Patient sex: M
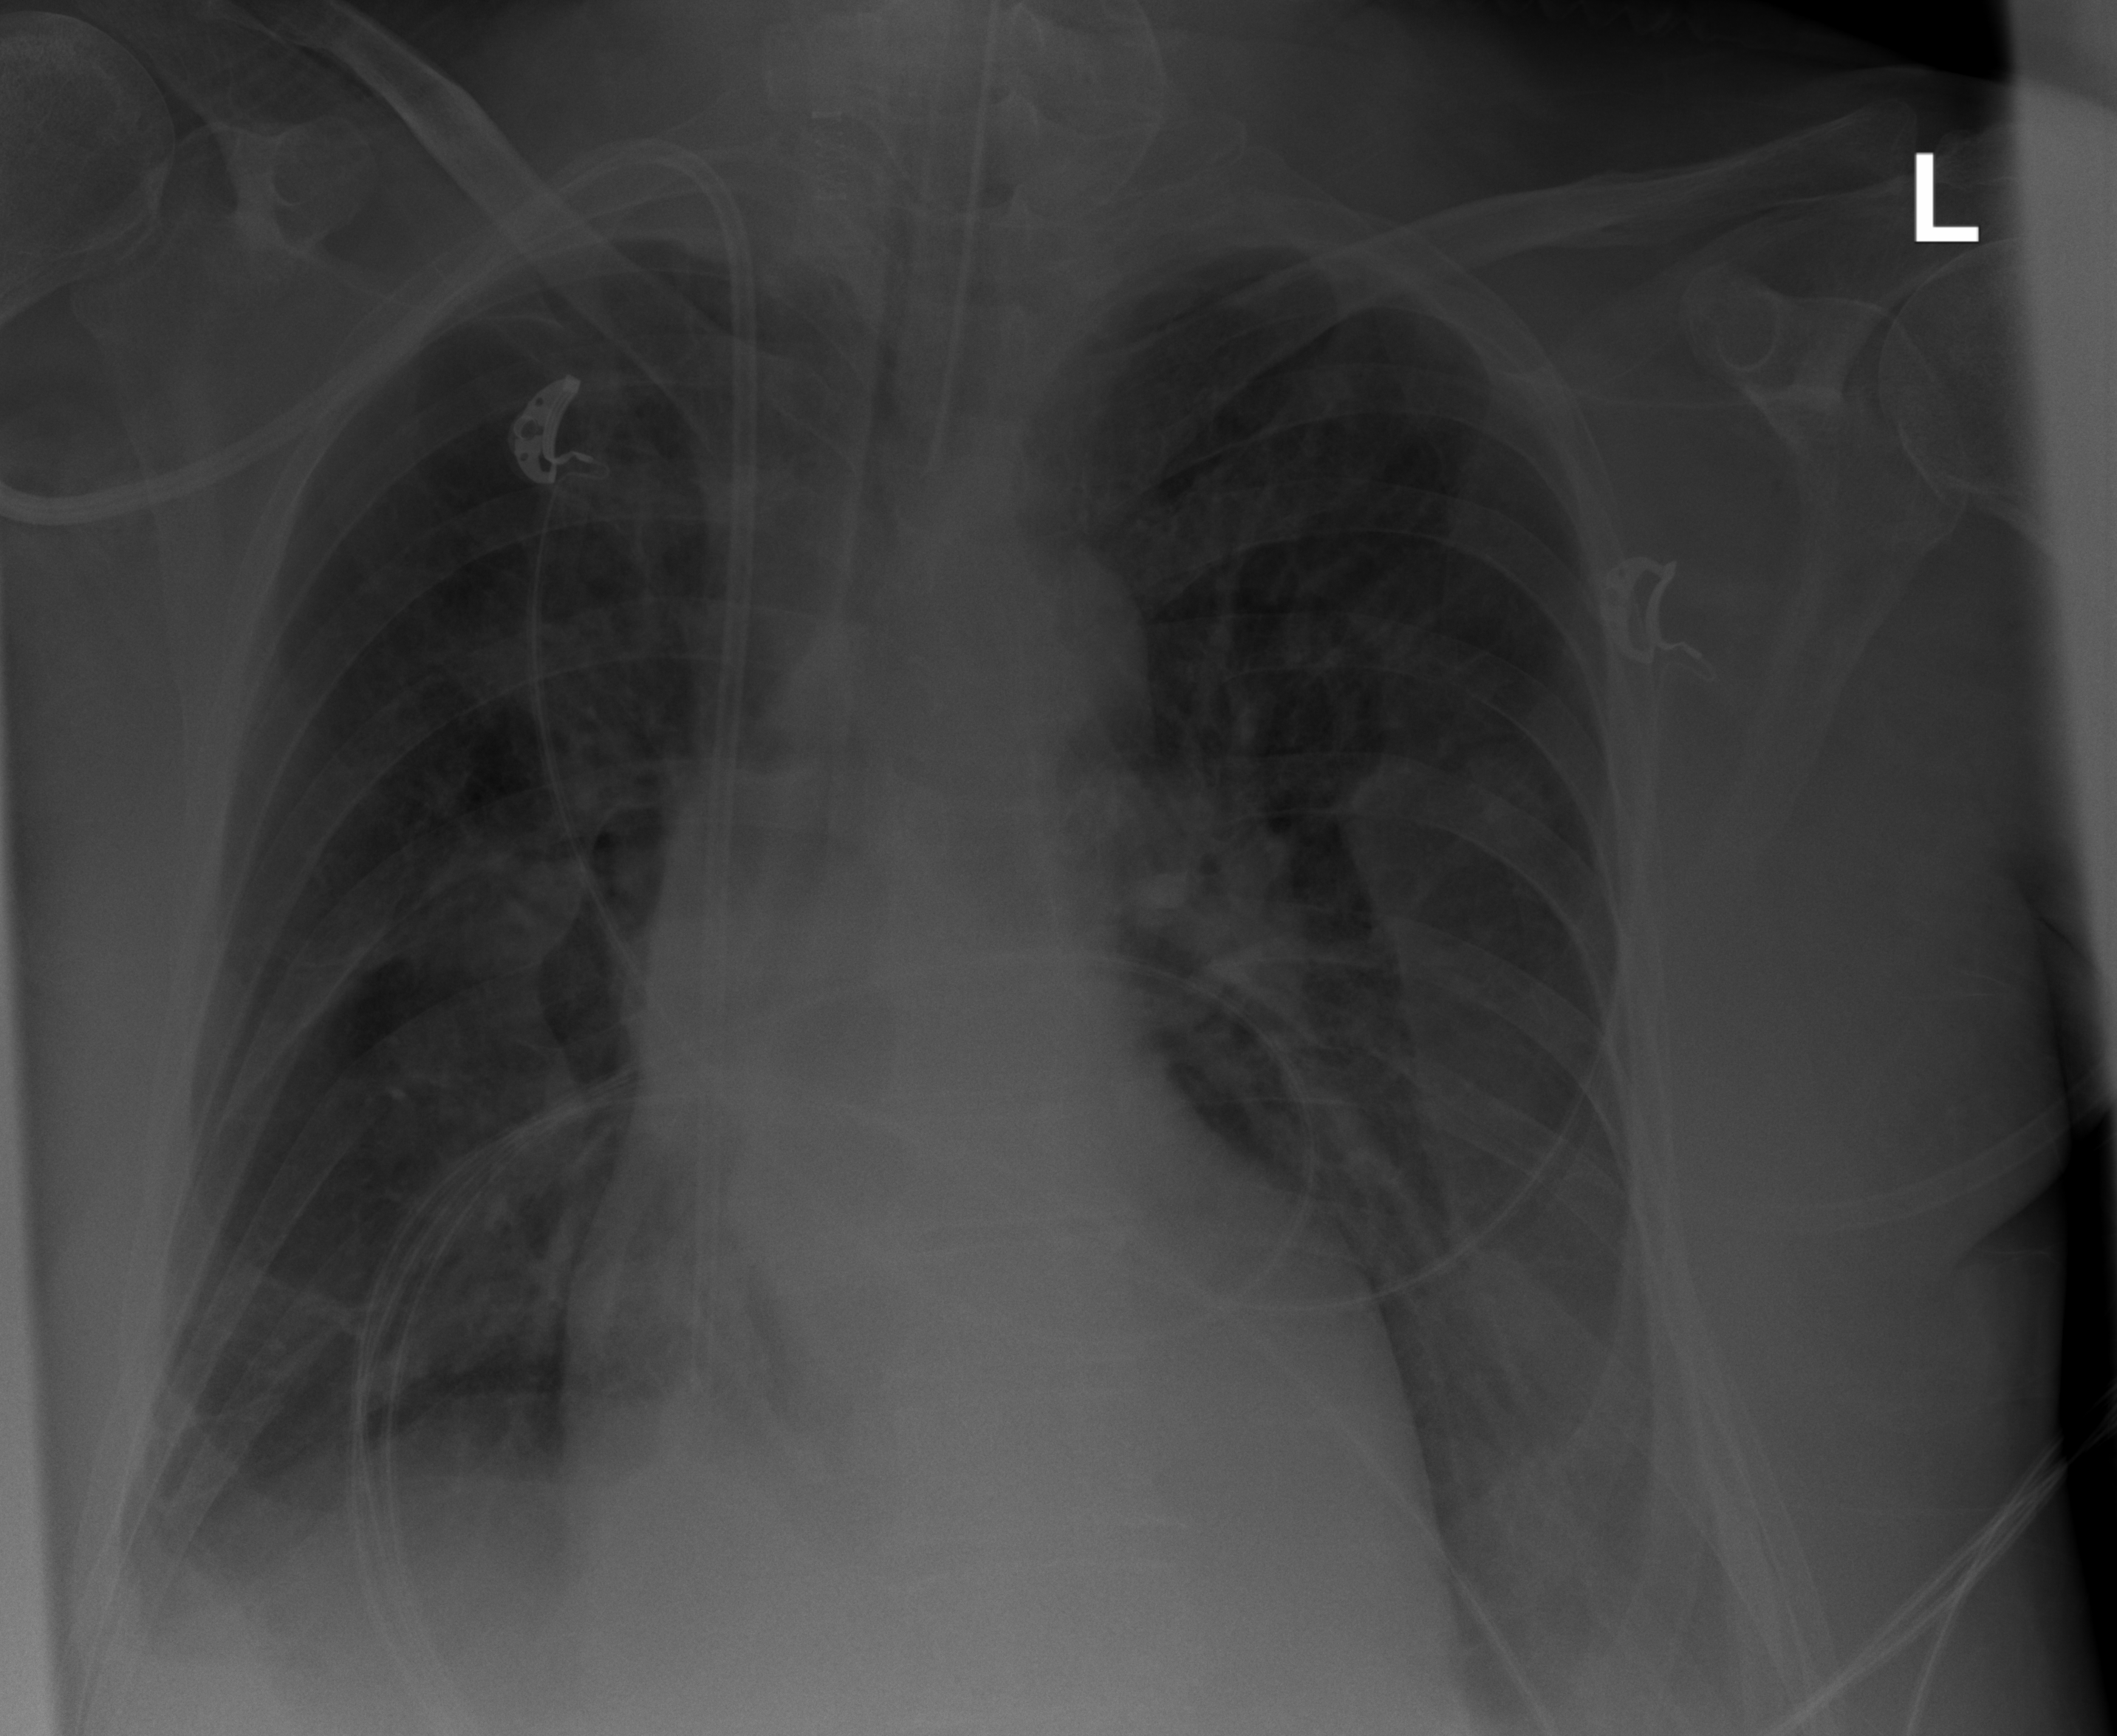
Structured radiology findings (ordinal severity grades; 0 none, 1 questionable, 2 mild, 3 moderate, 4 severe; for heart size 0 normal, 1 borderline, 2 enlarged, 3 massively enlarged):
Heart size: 2
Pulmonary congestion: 2
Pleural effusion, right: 2
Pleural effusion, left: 2
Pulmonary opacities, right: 2
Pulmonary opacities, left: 2
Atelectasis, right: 2
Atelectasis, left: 2